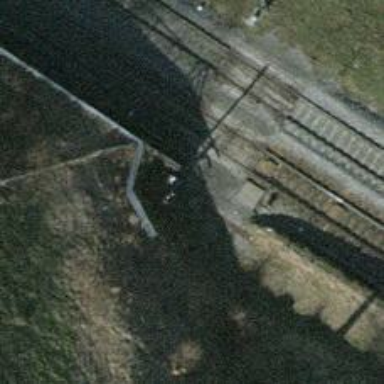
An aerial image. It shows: Railway switch.